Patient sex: M
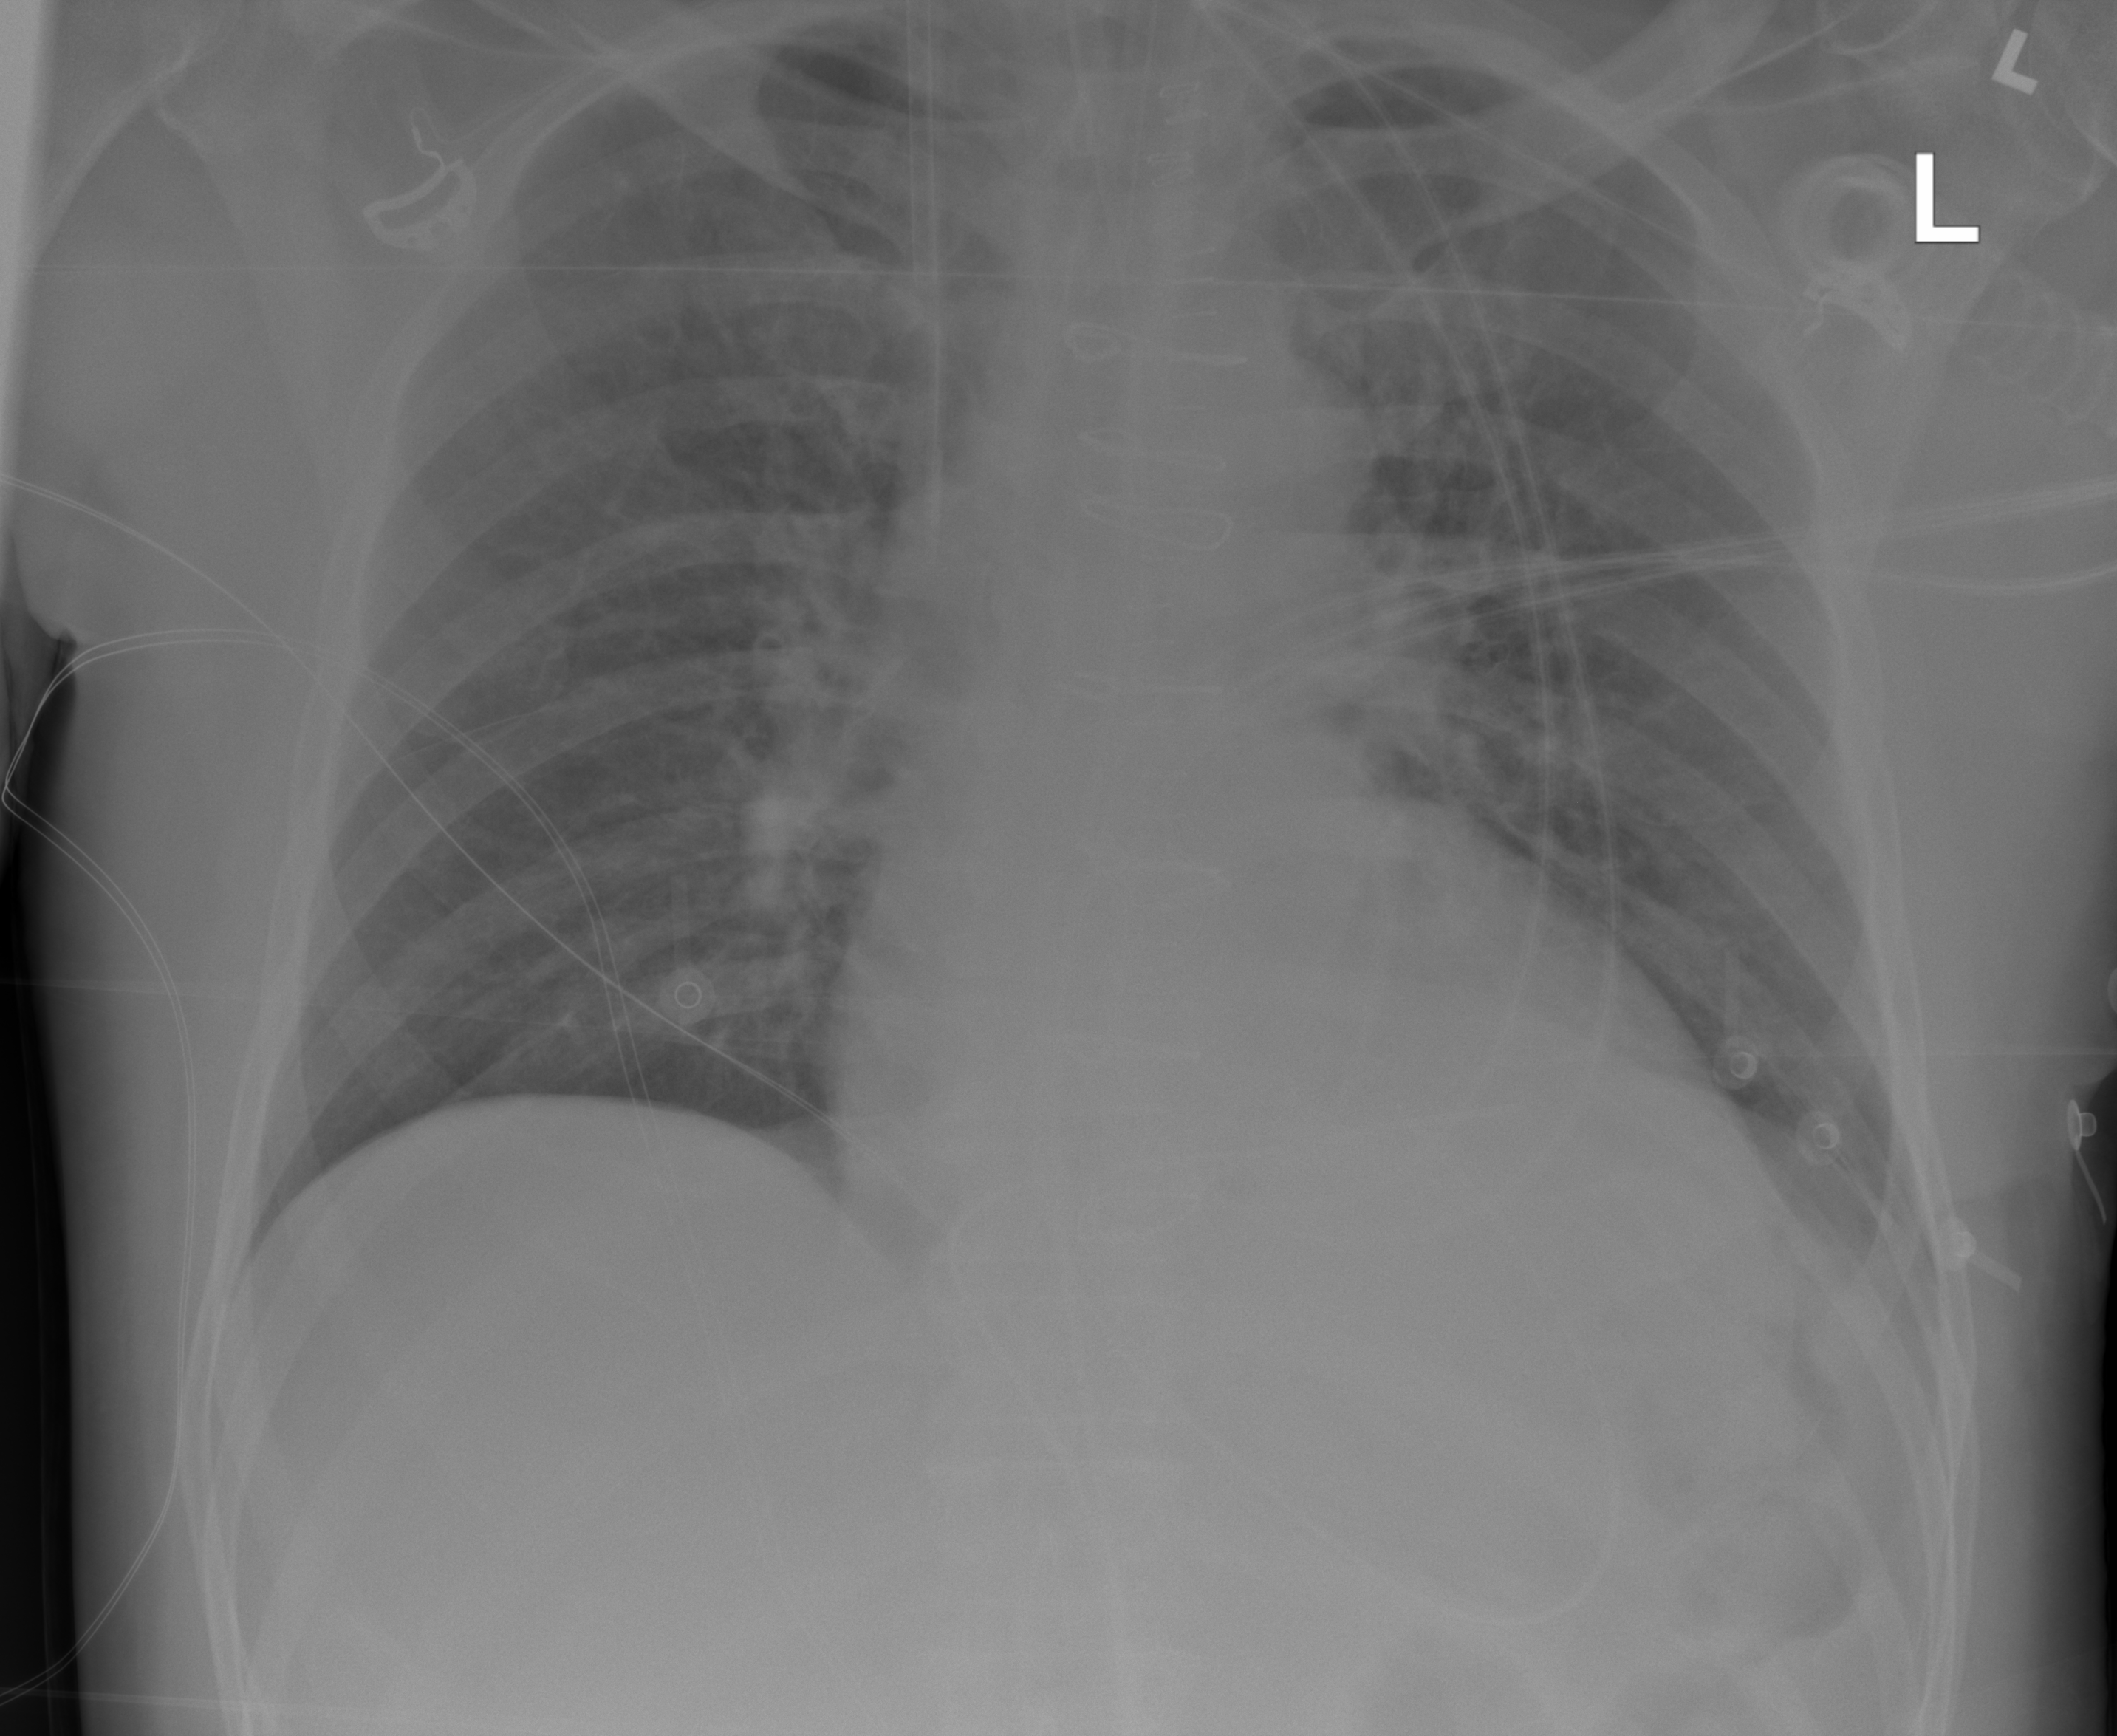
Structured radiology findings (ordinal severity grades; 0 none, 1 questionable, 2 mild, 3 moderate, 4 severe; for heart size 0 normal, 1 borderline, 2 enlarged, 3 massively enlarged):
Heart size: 2
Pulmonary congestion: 2
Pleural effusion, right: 0
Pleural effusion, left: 0
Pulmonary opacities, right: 0
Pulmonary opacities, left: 0
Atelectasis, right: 0
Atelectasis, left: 0